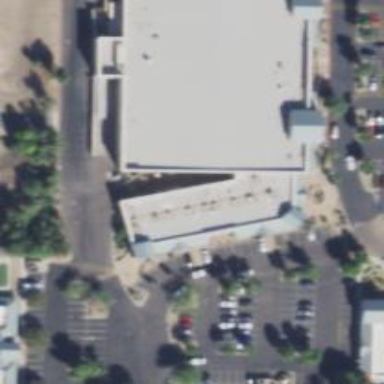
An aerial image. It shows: Pharmacy providing healthcare services.